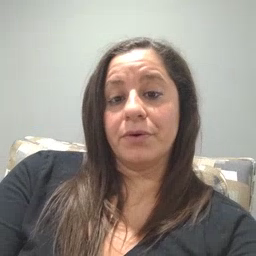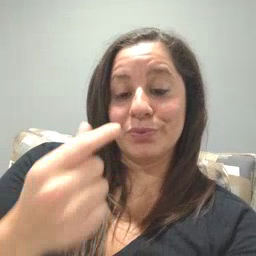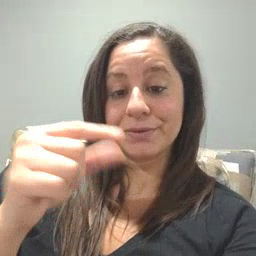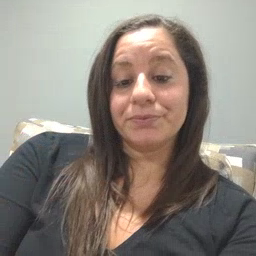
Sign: green